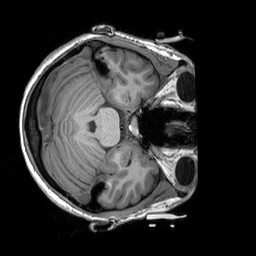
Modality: T1w
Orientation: axial
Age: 20
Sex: female
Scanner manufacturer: siemens
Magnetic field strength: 3 T
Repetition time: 2.3 s
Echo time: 0.00303 s